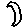
Label: moon